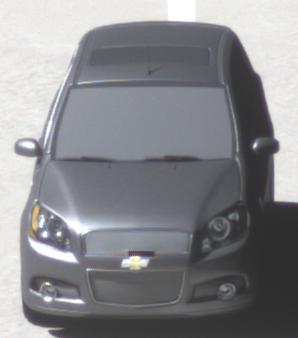
Make: Chevrolet
Model: Aveo 1.2
Detailed model: Aveo
Model produced from: 2008/06
Model produced until: 2011/01
Doors: 3
Color: gray
Road condition: dry road
Daytime: midday
Contrast: high contrast